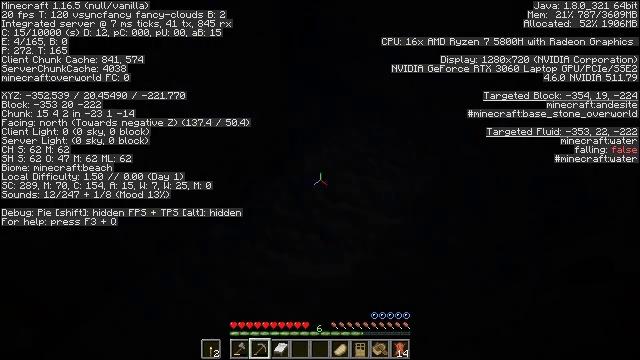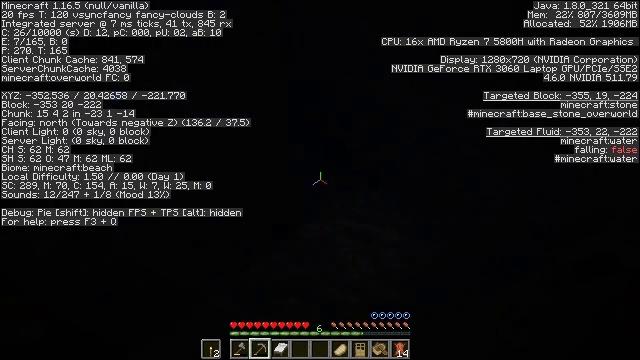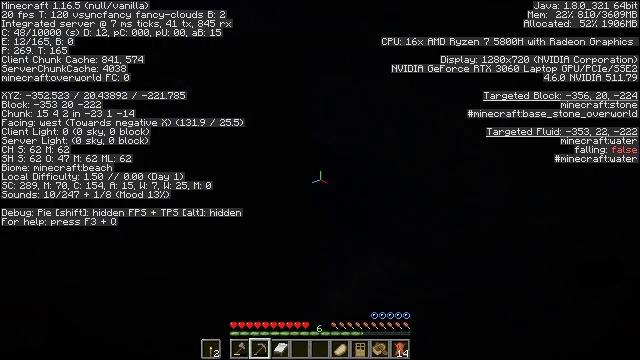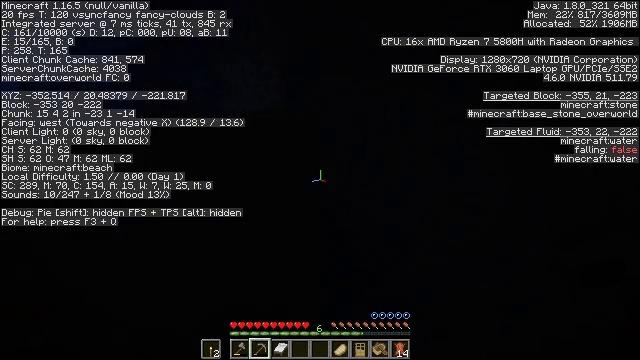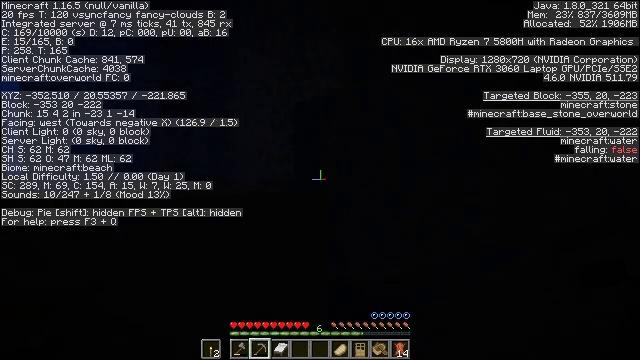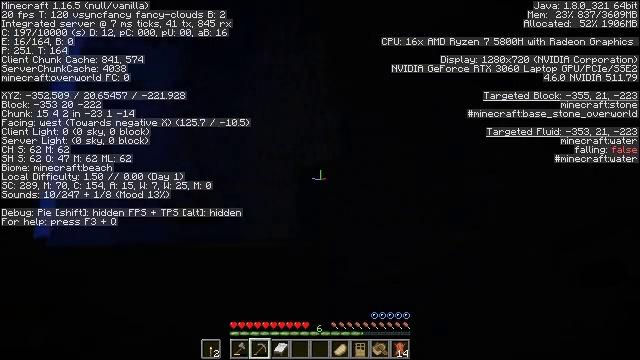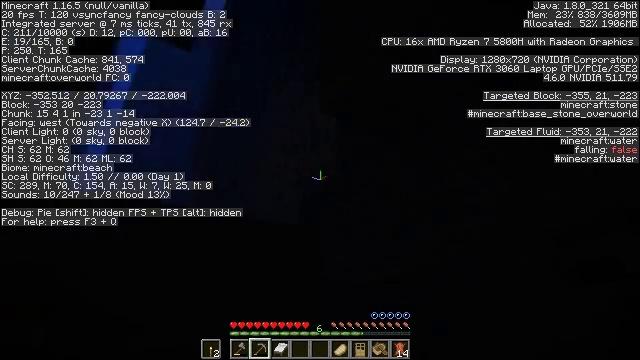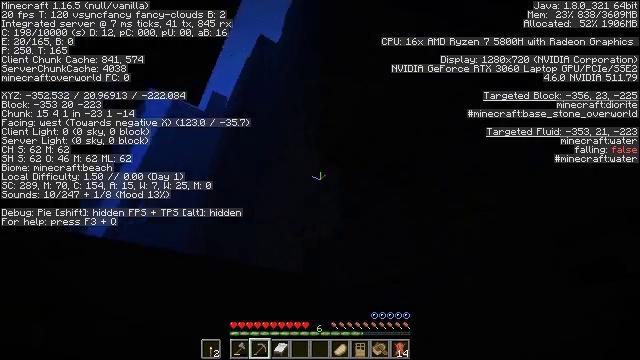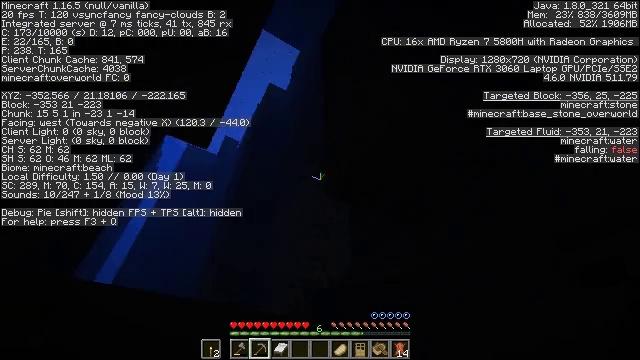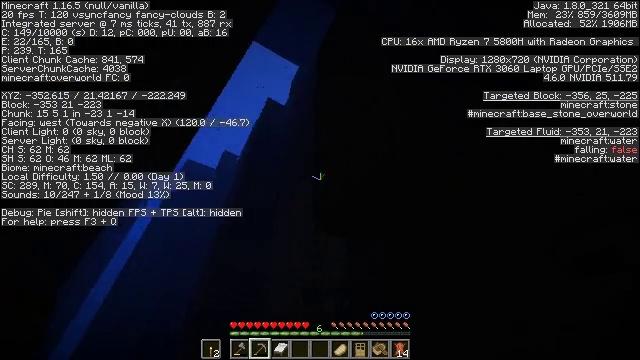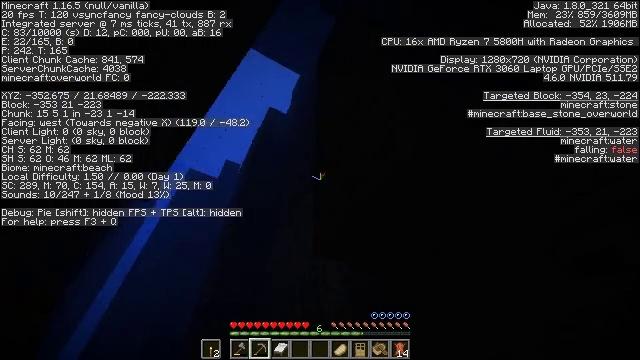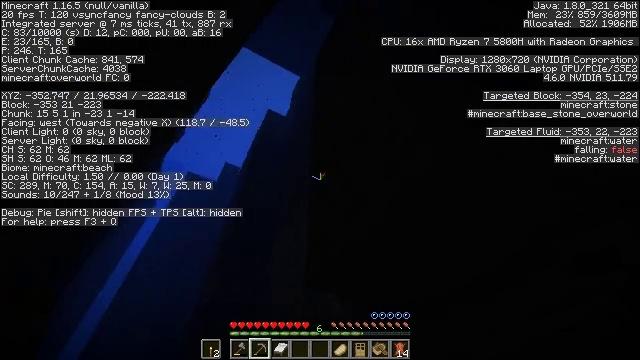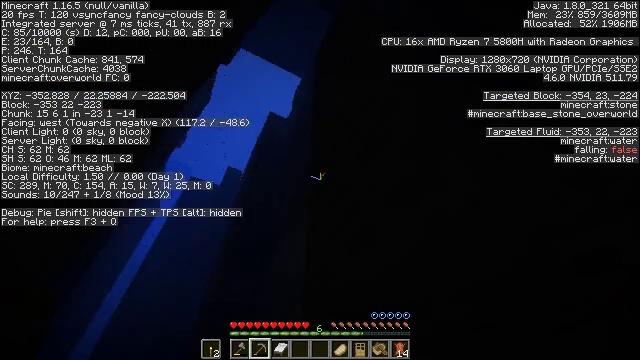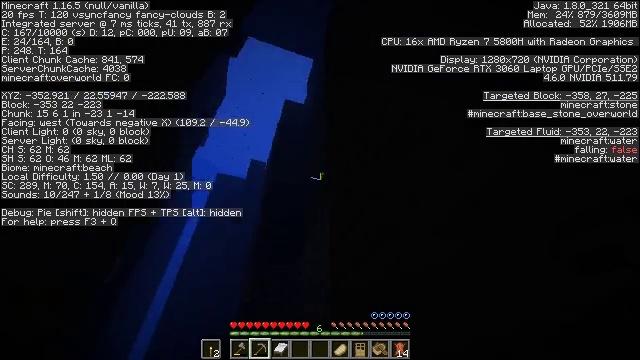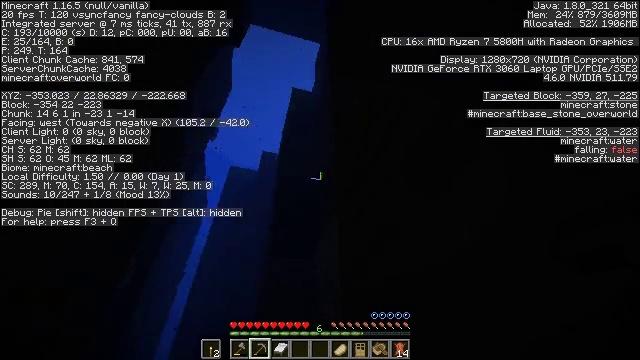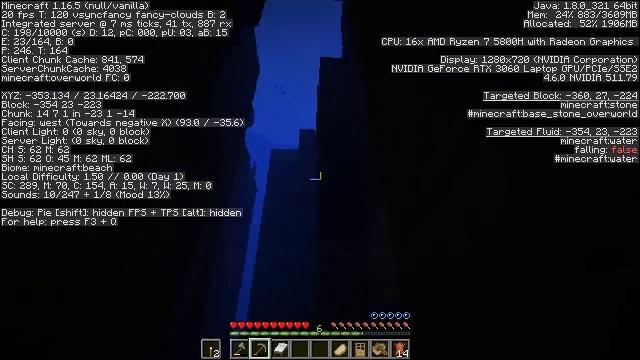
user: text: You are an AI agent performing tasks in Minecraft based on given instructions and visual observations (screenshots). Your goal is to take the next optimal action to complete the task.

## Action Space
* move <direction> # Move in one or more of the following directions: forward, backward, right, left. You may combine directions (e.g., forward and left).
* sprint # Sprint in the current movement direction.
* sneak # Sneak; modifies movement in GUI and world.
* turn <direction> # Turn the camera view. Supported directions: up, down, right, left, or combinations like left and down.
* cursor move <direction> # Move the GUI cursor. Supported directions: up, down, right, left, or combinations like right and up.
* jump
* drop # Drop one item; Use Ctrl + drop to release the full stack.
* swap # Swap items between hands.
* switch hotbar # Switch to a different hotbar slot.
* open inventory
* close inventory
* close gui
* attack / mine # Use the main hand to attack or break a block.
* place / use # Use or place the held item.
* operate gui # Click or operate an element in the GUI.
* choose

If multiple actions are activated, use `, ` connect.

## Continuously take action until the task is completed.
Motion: motion action
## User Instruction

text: Destroy the oak door to retrieve it.
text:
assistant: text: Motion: turn left and up
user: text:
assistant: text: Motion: move right, turn left and up, jump
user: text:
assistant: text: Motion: move forward and move right, sprint, turn left and up, jump
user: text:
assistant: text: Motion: move forward and move right, sprint, turn left and up, jump
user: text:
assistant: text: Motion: move forward and move right, sprint, turn left and up, jump
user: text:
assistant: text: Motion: move forward and move right, sprint, turn left and up, jump
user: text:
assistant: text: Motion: move forward, sprint, turn left and up, jump
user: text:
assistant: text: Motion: move forward, sprint, turn left and up, jump
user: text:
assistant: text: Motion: move forward, sprint, turn up, jump
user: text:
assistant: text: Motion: move forward, sprint, turn left and up, jump
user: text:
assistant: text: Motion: move forward, sprint, jump
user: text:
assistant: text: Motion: move forward, sprint, turn left, jump
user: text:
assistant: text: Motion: move forward, sprint, turn left and down, jump
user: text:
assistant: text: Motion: move forward, sprint, turn left and down, jump
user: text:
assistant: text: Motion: move forward, sprint, turn left and down, jump
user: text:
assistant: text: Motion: move forward, sprint, turn left and down, jump
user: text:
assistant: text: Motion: move forward, sprint, turn left and down, jump
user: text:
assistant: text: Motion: move forward, sprint, turn left and down, jump
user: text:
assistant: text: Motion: move forward, sprint, turn left and down, jump
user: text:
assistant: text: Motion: move forward, sprint, turn down
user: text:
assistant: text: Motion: move forward, sprint, turn right and down
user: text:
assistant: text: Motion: move forward, sprint, turn down
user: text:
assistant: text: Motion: move forward, sprint, turn down
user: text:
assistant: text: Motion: move forward, sprint, turn left and down
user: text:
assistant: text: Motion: move forward, sprint, turn left and down
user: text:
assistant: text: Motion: move forward, sprint, turn down
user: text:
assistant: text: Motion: move forward, sprint, turn right and down
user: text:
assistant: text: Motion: move forward, sprint, turn right and down
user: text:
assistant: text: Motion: move forward, sprint, turn right and down
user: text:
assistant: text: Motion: move forward, sprint, turn right and down